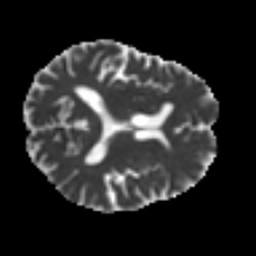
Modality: MD
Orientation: axial
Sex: male
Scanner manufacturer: ge
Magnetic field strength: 3 T
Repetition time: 7 s
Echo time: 0.08 s